Aerial crown-view tile of a tropical tree (Barro Colorado Island, Panama), acquired 20250616:
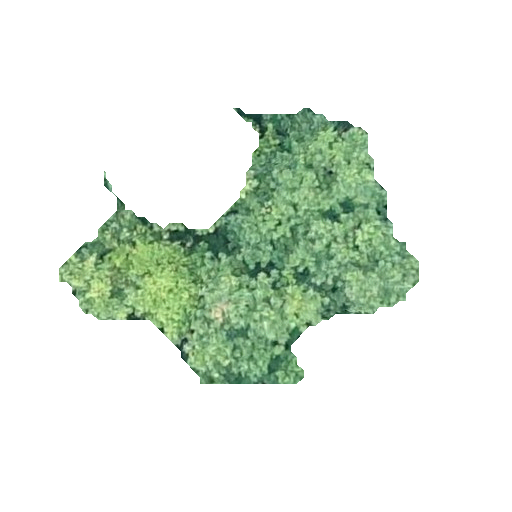
Species: Hieronyma alchorneoides
GBIF accepted scientific name: Hieronyma alchorneoides
Crown area: 76.234 m²